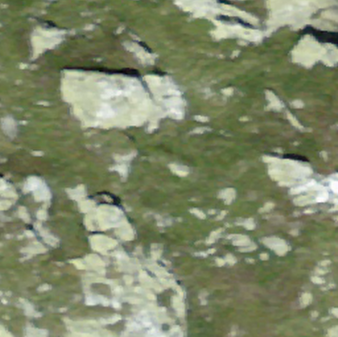
Label: bouldering_area